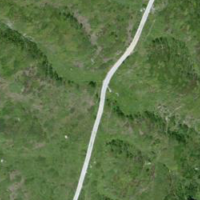
EUNIS habitat code: 26
Species observed at this site:
Arnica montana